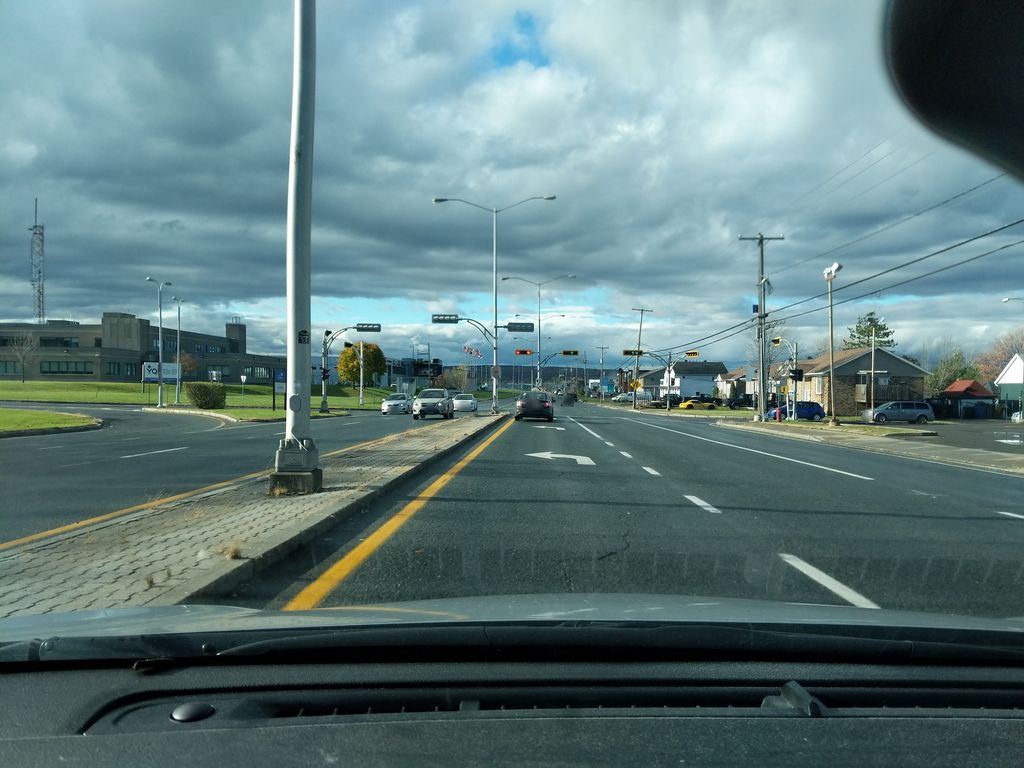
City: quebec_city